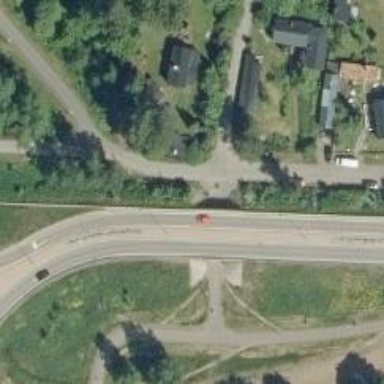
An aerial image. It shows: Cycleway.